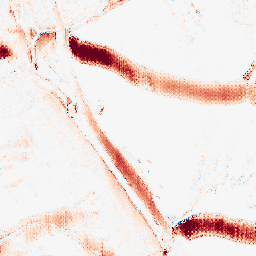
Category: morphological
Decomposition family: morphological_ellipse
Decomposition parameters: operation: opening
width: 30
height: 5
Upsampling method: regularized
Upsampling parameters: scale: 2
lambda_reg: 0.1
Upsampling scale: 2